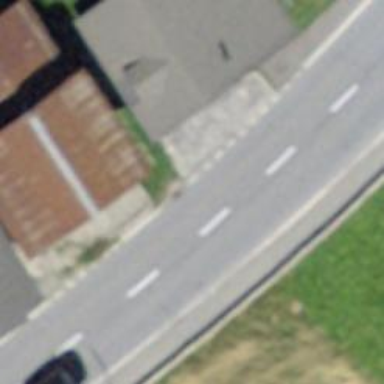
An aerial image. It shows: Asphalt road with primary designation. There is sidewalk on the left side.